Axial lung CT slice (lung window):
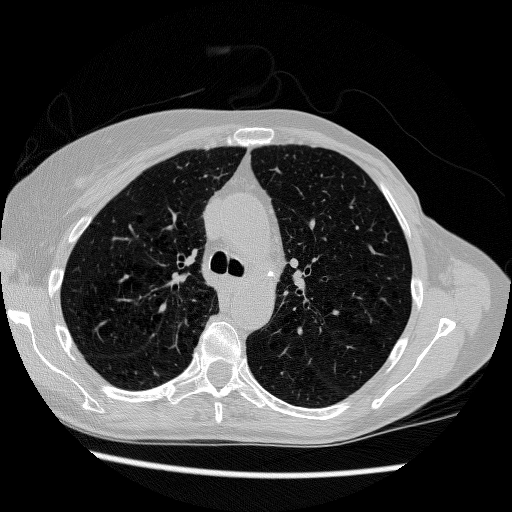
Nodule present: no